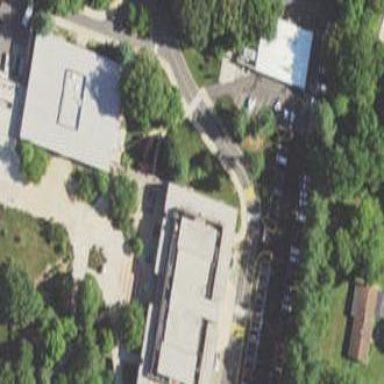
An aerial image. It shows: College building.